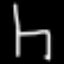
Label: chair